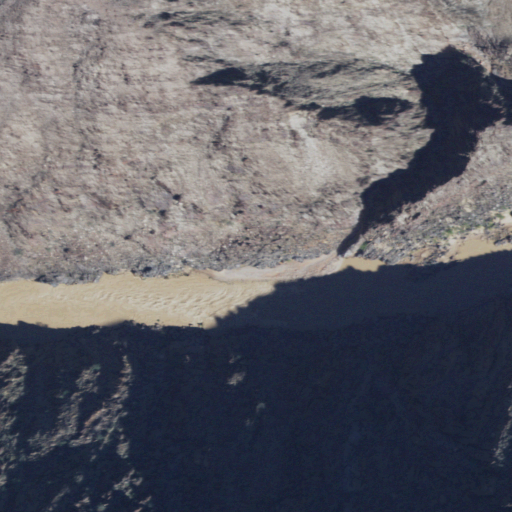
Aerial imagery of valley in Arizona named Hakatai Canyon containing shrub, barren land, and open water